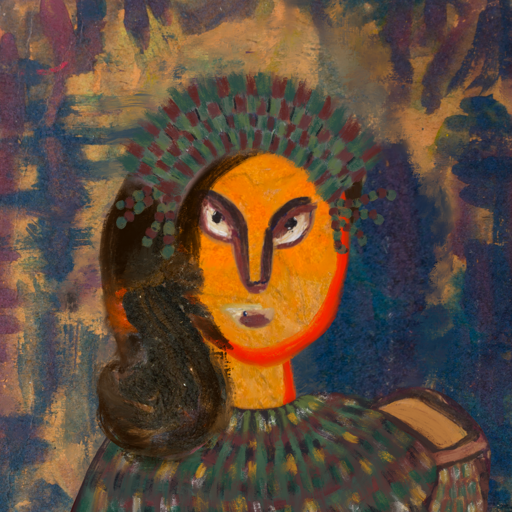
Background: InTheSun, Head And Neck Front: Sisters, Face Front: After_Raid, Bust: After_Raid, Hair Front: Gypsy_Queen, Head Accessory: After_Raid_Crown, Second Necklace: Blank, Necklace: Blank, Baby: Blank